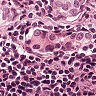
Metastatic tissue present: yes